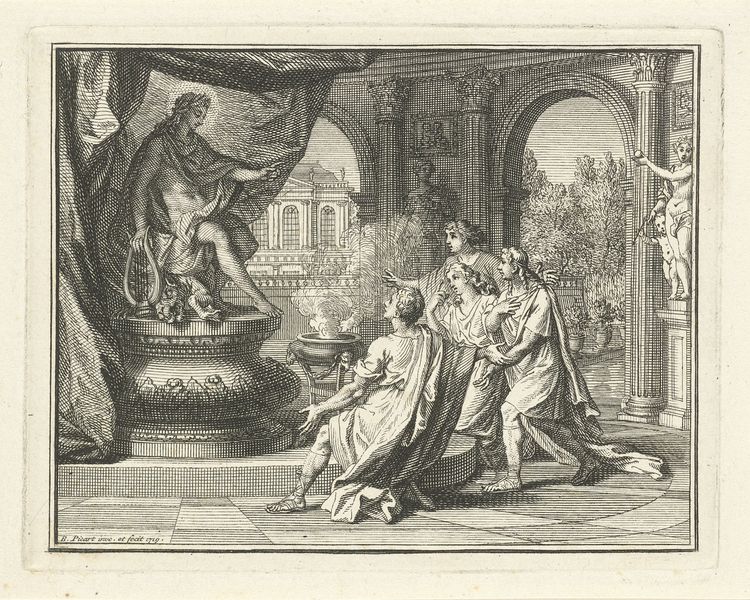
Titel: Offer aan Apollo
Künstler: Bernard Picart
Standort: Amsterdam
Institution: Rijksmuseum
Schlagwörter: femmes, allégorie, antique, toge, architecture, arche, ange, antiquité, putti, sculpture, taureau, statue, rome, musique, voûte, hercule